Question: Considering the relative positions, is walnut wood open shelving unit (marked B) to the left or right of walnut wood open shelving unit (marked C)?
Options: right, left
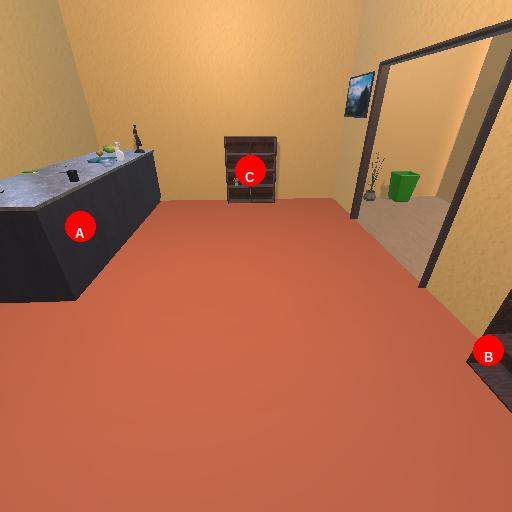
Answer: right